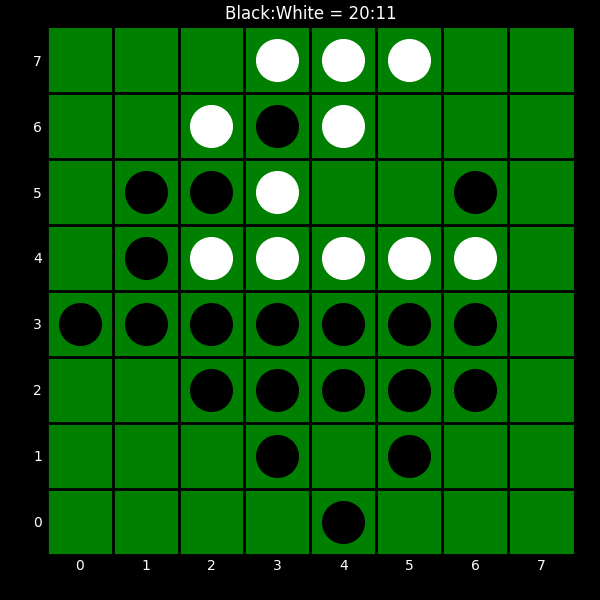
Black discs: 20
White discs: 11